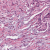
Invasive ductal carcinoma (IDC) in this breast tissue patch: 1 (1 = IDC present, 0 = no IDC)